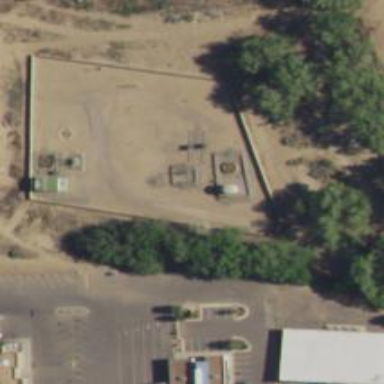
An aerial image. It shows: Storage tank with man-made structure.